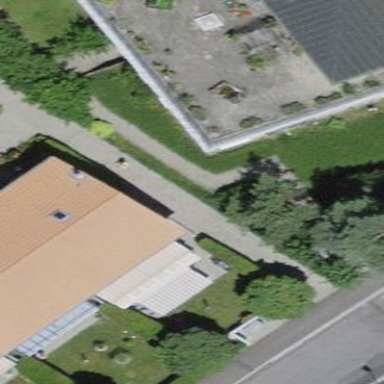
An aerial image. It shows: Terrace building.